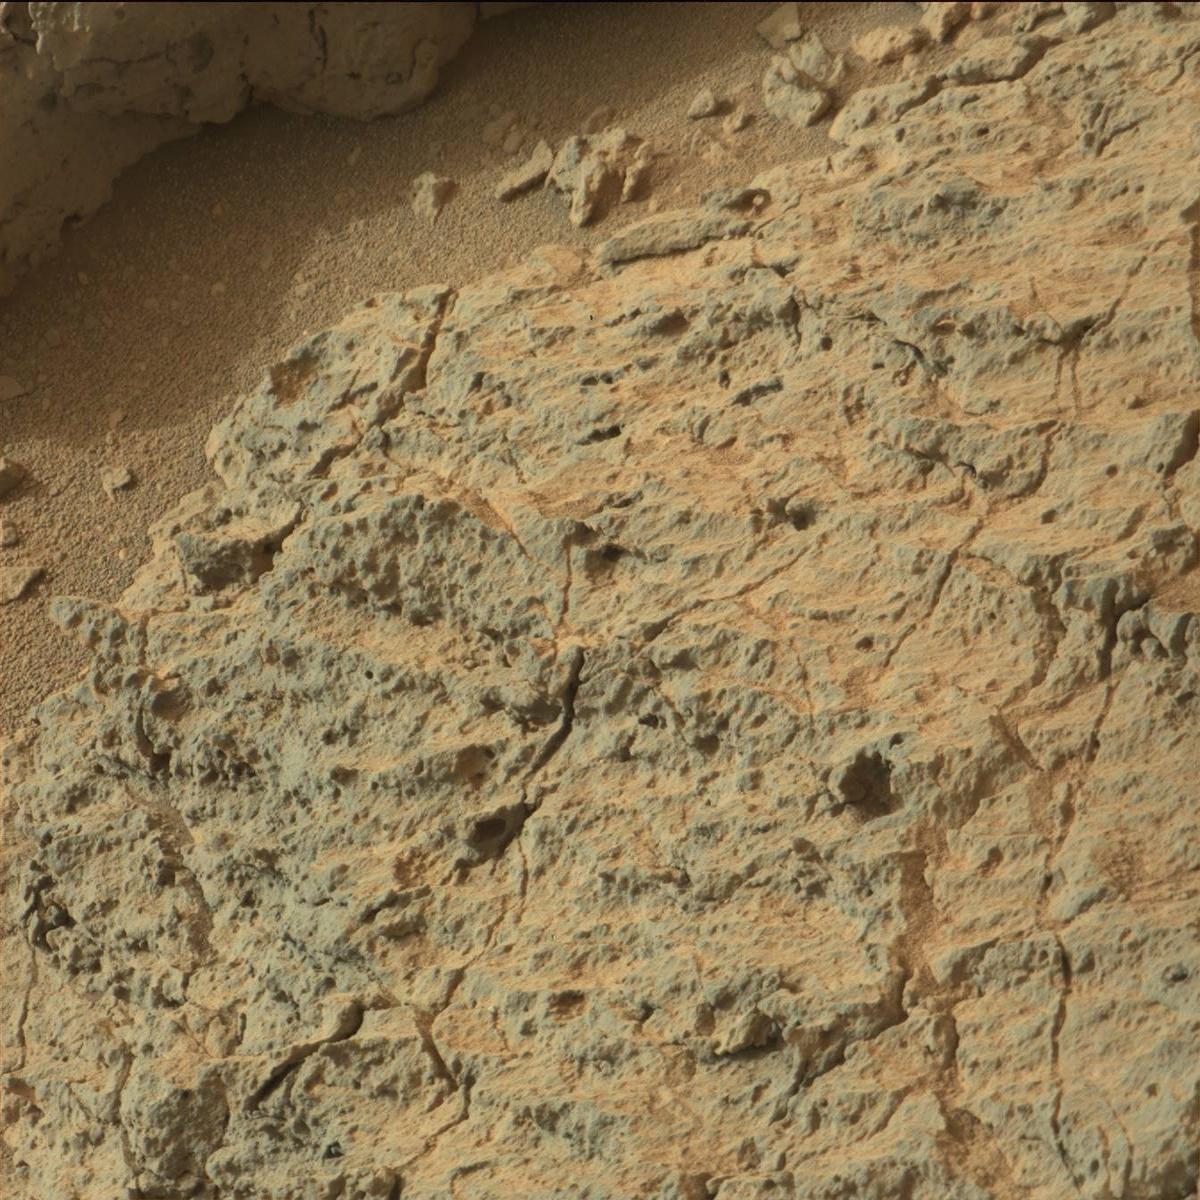
Terrain classes present: Bedrock, Rock, Sand / Soil